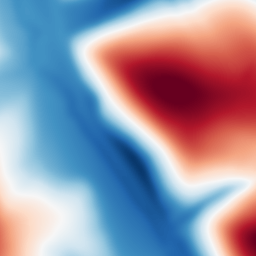
Category: multiscale
Decomposition family: dog
Decomposition parameters: sigma_low: 5
sigma_high: 100
Upsampling method: bilinear
Upsampling parameters: scale: 8
Upsampling scale: 8